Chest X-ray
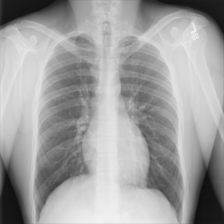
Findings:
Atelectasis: negative
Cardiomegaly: negative
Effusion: negative
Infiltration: negative
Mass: negative
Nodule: negative
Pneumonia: negative
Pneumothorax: negative
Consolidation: negative
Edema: negative
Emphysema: negative
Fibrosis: negative
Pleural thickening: negative
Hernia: negative